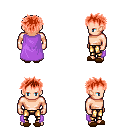
a pixel art fantasy rpg character, male body template, human, light skin, lavender cape, gold greaves, red bedhead hairstyle, brown slippers, four views (front, back, left, right), 2x2 character sprite sheet, small pixel art, hard edges, no anti-aliasing